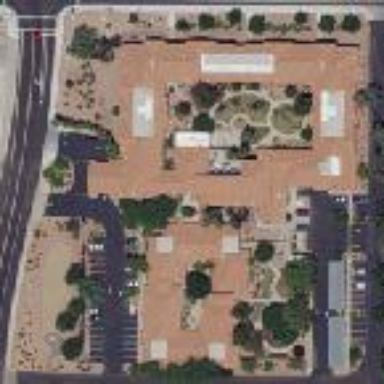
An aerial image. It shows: Nursing home.